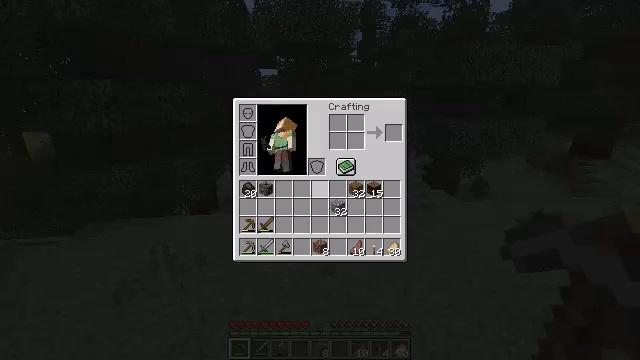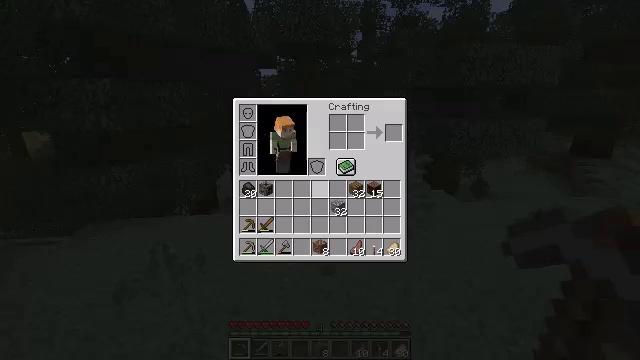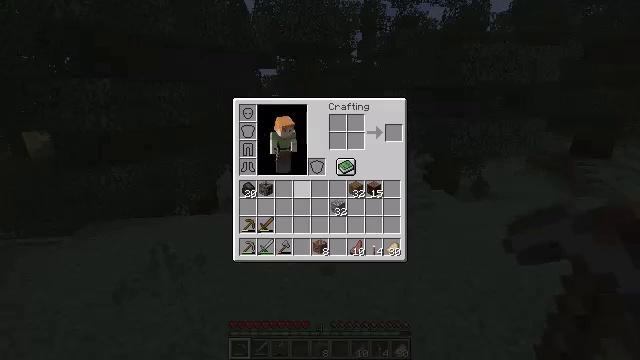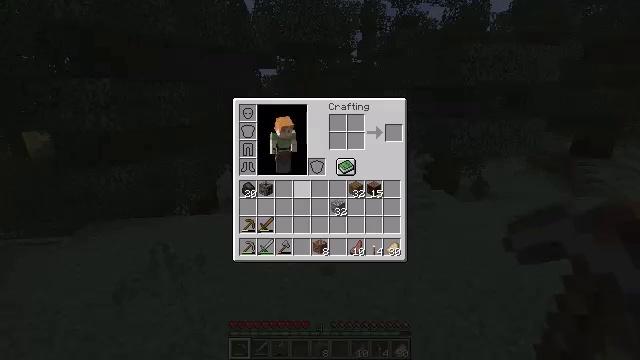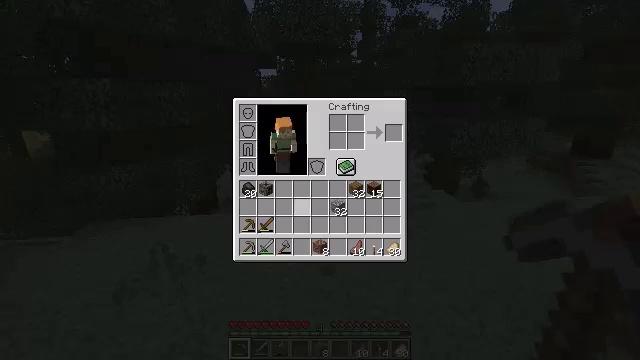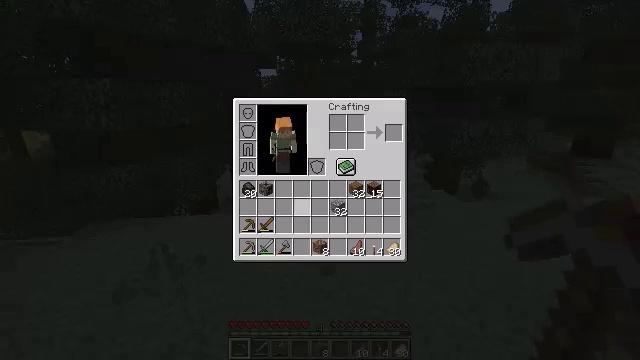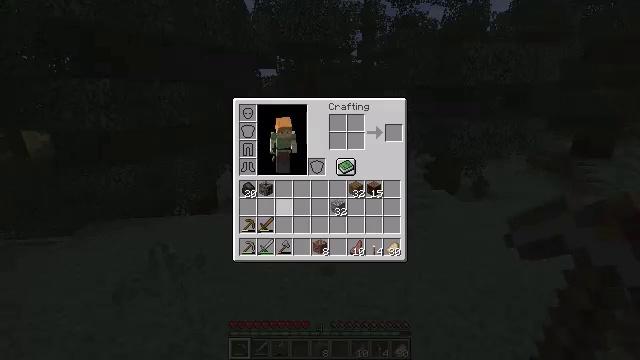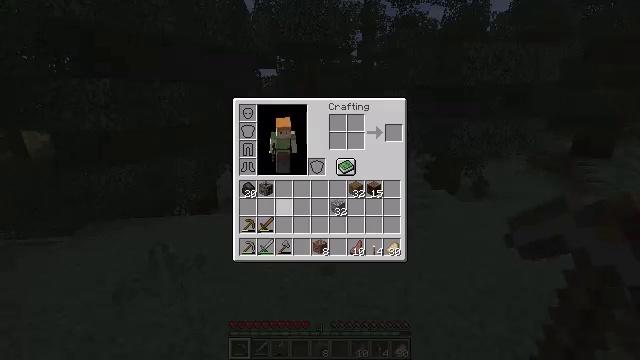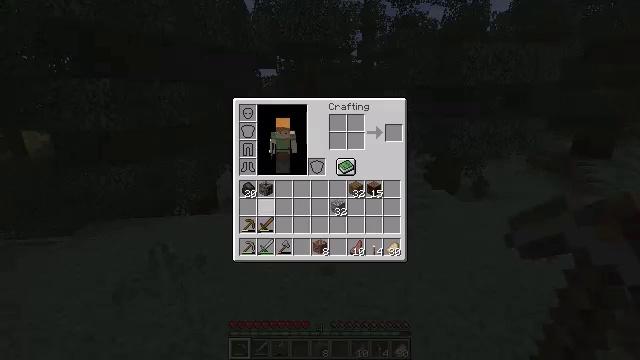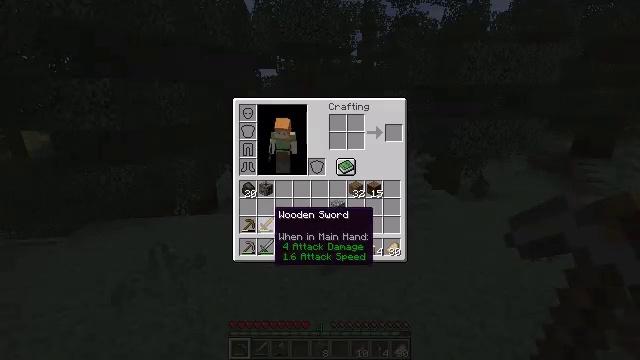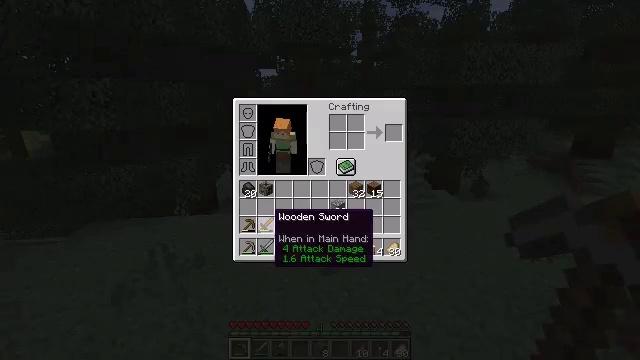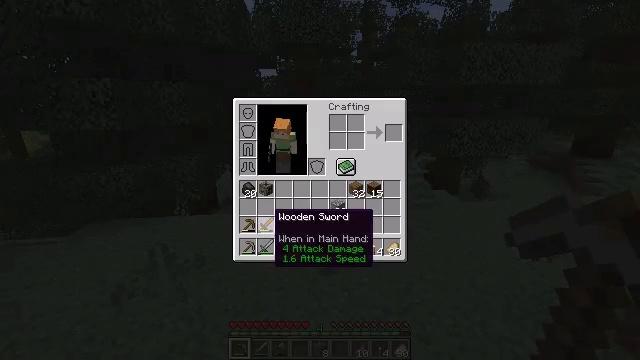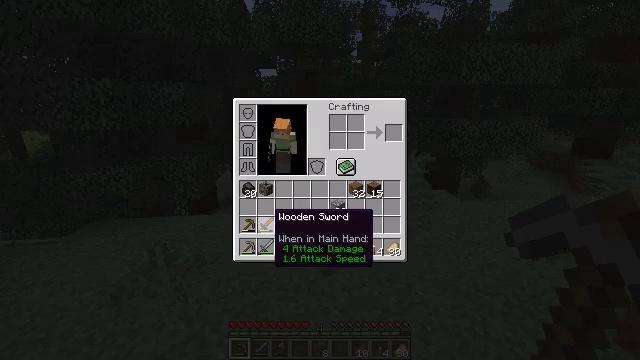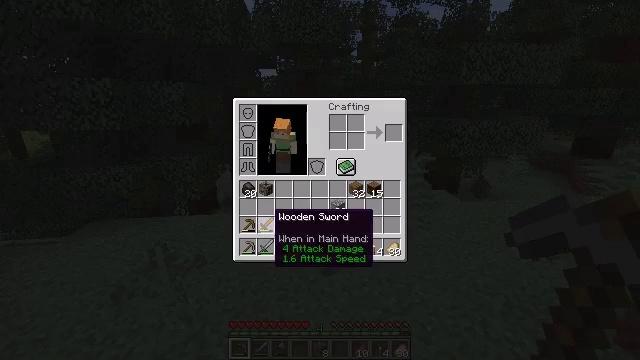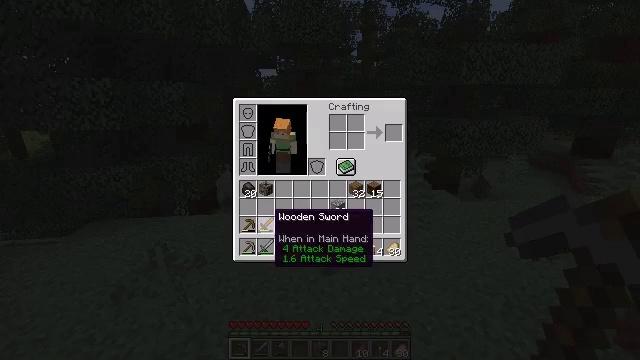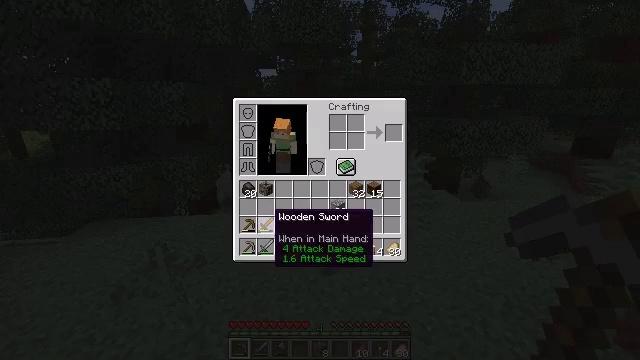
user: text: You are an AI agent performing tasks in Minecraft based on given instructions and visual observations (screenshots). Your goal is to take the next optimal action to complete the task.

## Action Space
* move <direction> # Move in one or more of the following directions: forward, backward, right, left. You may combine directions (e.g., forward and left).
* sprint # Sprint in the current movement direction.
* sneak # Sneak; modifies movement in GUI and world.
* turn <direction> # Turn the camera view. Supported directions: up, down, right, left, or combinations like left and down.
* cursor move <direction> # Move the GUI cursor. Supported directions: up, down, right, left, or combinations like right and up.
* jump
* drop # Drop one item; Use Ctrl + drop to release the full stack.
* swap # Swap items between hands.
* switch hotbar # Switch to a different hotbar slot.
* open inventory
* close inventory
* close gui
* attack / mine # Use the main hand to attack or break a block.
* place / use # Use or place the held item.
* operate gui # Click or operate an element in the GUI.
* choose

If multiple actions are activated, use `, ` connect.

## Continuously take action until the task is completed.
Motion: motion action
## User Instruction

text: Remove a wooden sword from the inventory.
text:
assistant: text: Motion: open inventory
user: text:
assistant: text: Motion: cursor move left and down, open inventory
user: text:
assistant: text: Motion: cursor move left
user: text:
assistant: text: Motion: no_op
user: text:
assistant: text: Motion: no_op
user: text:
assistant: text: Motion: no_op
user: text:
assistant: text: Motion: no_op
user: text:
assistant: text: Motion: cursor move left and down
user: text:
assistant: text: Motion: cursor move down
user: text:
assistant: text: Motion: no_op
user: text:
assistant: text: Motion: no_op
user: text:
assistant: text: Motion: no_op
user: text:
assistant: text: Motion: no_op
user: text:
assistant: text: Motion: no_op
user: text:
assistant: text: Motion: no_op
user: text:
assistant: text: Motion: operate gui
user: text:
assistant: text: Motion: operate gui
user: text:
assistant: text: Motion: cursor move left
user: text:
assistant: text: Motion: cursor move left and up
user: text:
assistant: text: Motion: cursor move left
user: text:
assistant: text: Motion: operate gui
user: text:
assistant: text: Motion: operate gui
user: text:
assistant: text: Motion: no_op
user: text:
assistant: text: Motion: no_op
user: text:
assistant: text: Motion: no_op
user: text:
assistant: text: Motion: no_op
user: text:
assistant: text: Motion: no_op
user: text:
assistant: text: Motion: no_op